Question: I am creating a Windows 8.1 application. I am using Bing amp control in it.
But it is showing access denied image on the Bin map control.
'''
<map:Map x:Name="MapControl" Height="480" Width="475" IsEnabled="{Binding IsMapEnabled}"
Credentials="{StaticResource BingMapKey}" ManipulationMode="All" ZoomLevel="3"
ShowNavigationBar="False" ShowScaleBar="False" ShowBuildings="True" ViewRestriction="OneWorldOnly">
<map:Map.Center>
<map:Location Latitude="{Binding CurrentLocation.Latitude}" Longitude="{Binding CurrentLocation.Longitude}"/>
</map:Map.Center>
'''

Credentials are also given. What is wrong there? If anybody knows the reason please help me.
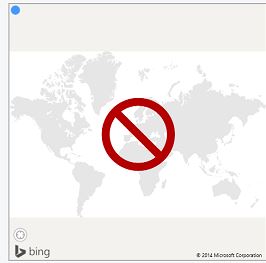
Answer: This is due to the region settings. Certain regions are blocked due to geopolitical issues. This is documented here: <URL>
One way around this is to set the HomeRegion property of the map to US or some other supported 2 letter country code.